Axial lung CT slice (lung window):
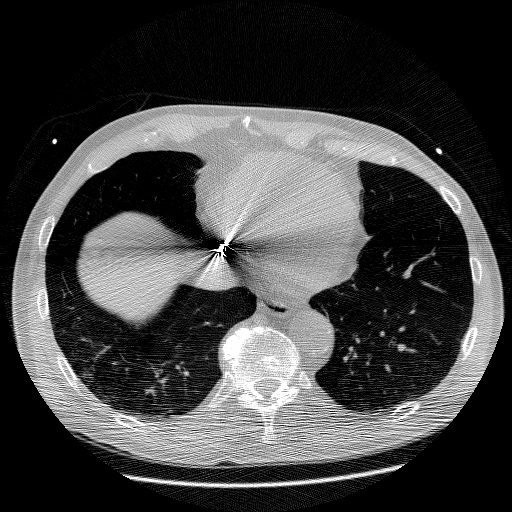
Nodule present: no